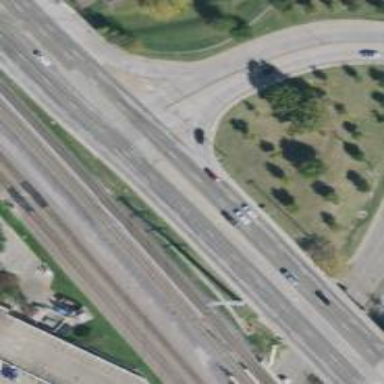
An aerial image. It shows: Primary link highway with separate sidewalk.